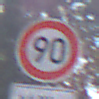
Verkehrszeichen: Geschwindigkeit90
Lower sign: LaengeEinerStrecke5
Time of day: MorningAfternoon
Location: Outdoor (Suburban)
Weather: PartlyCloudy
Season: NotSpecified
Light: Natural